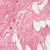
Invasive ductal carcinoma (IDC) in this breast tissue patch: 0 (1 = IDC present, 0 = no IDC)